Lunar surface albedo tile
Center latitude: -3.274
Center longitude: 23.626
Resolution (meters per pixel, mean): 185.52
Tile area (km^2): 36020.34
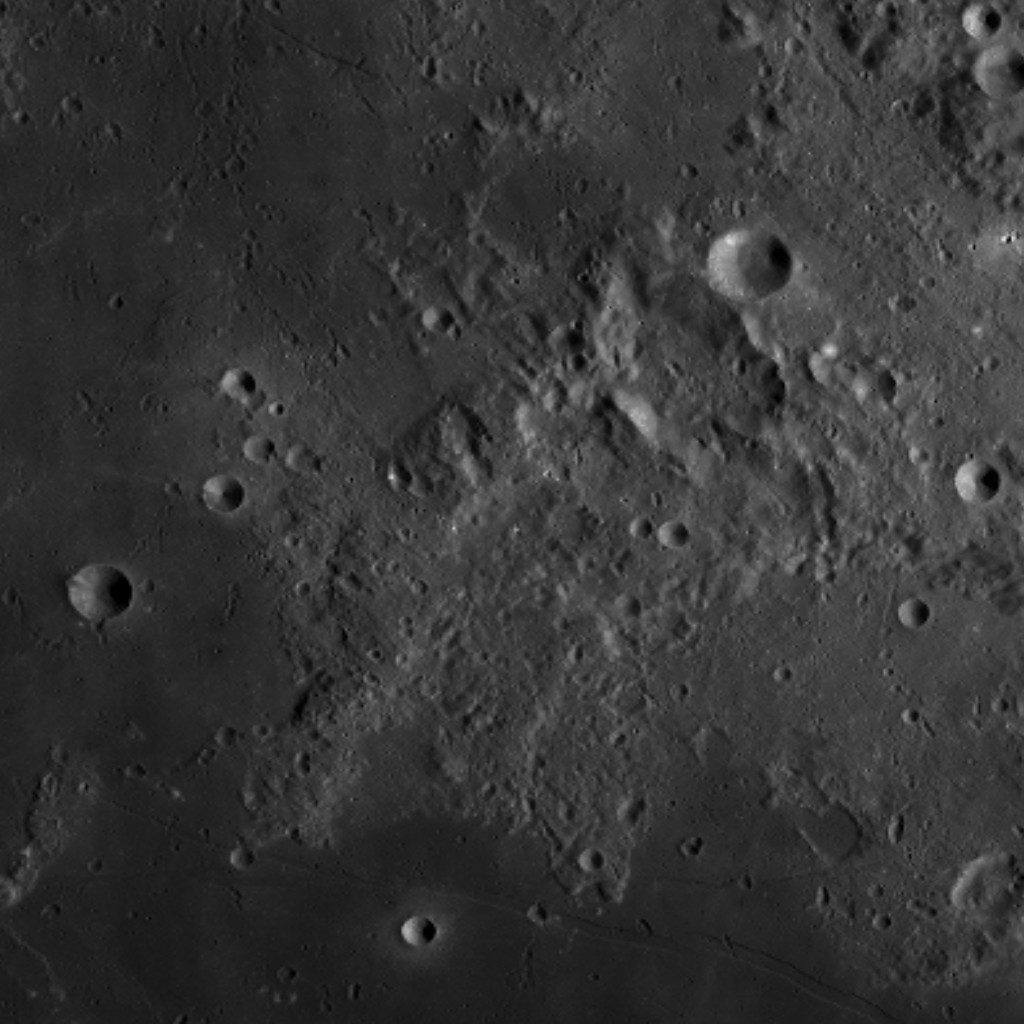